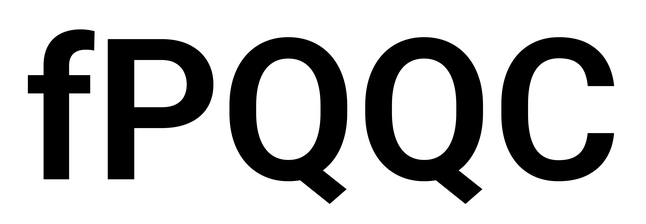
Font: Roboto_SemiBold